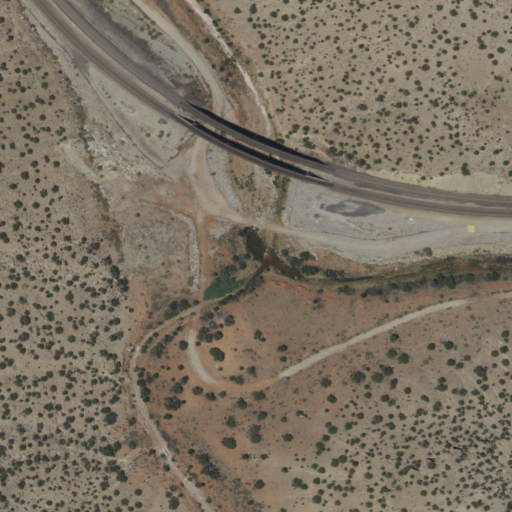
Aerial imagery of valley in New Mexico named Cañada Montosa containing only shrub